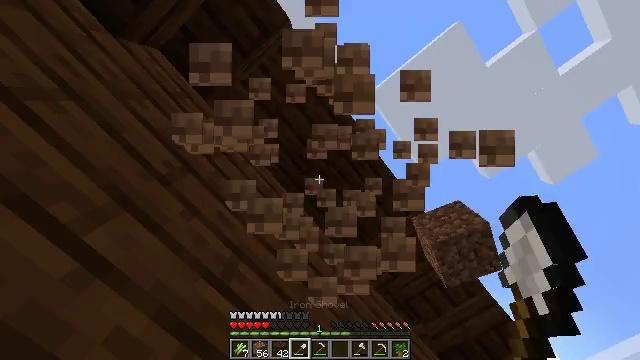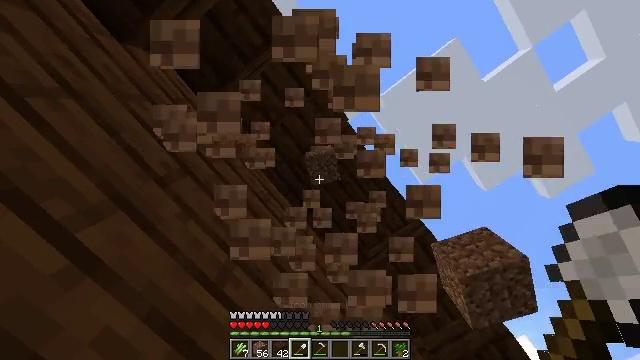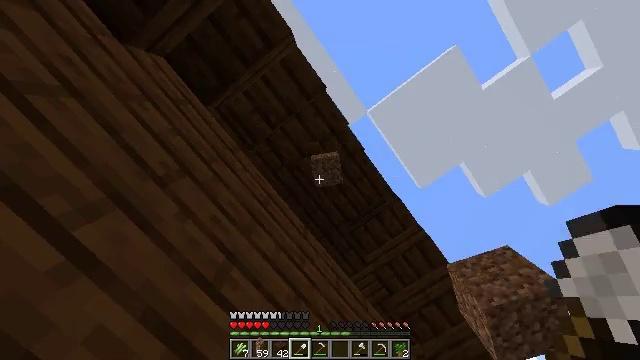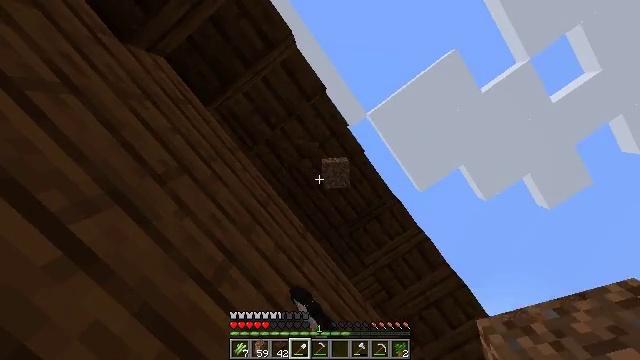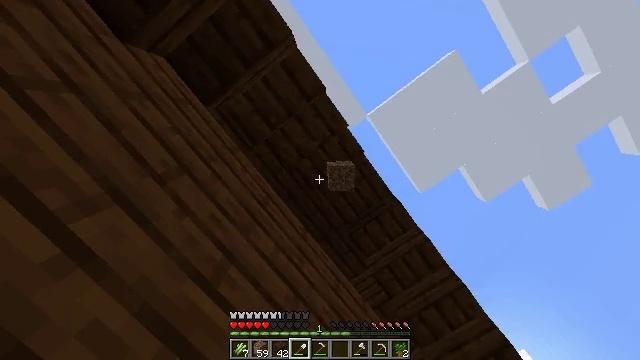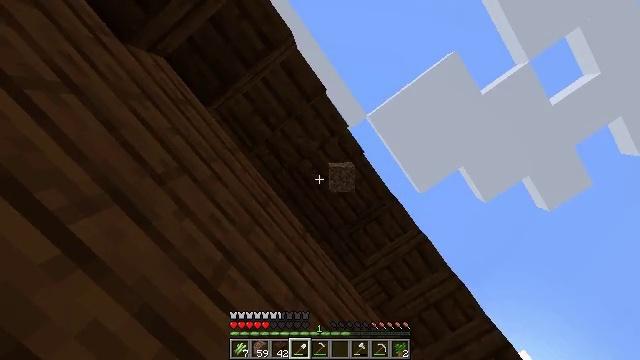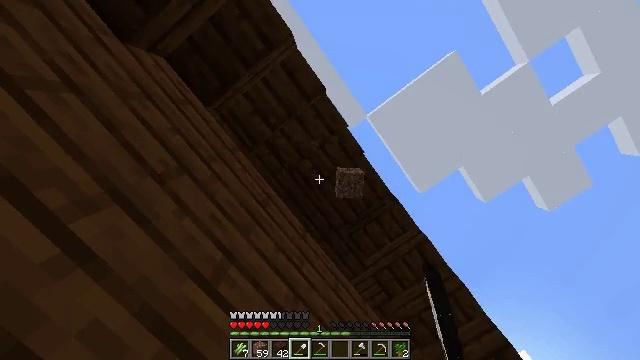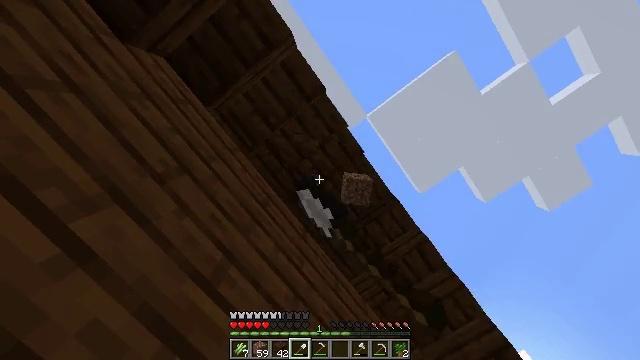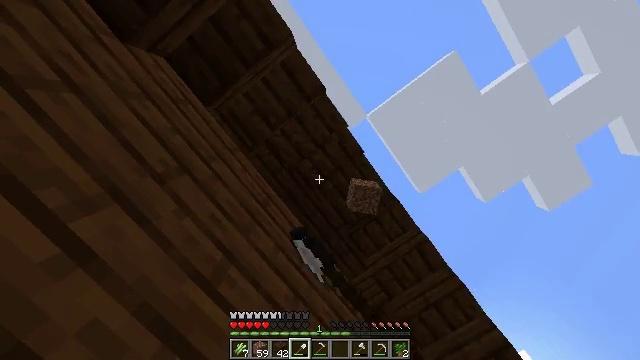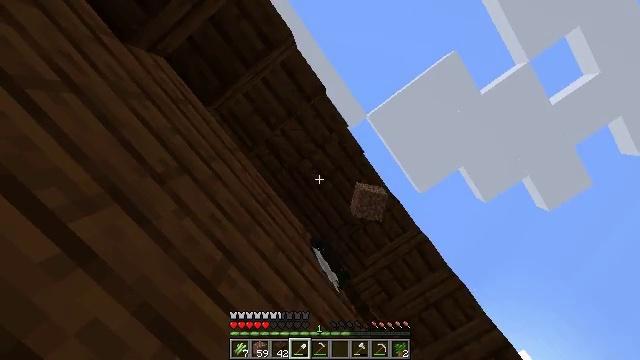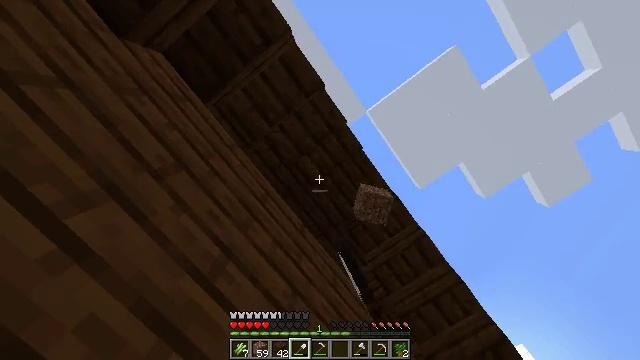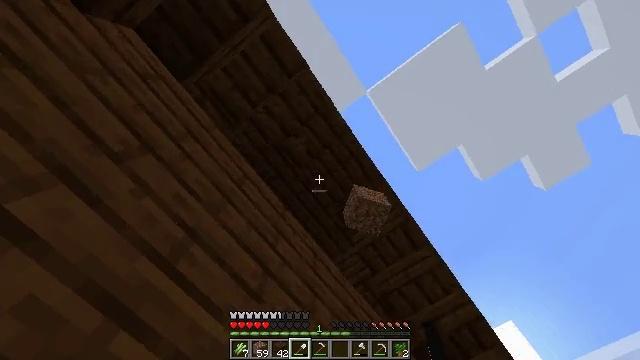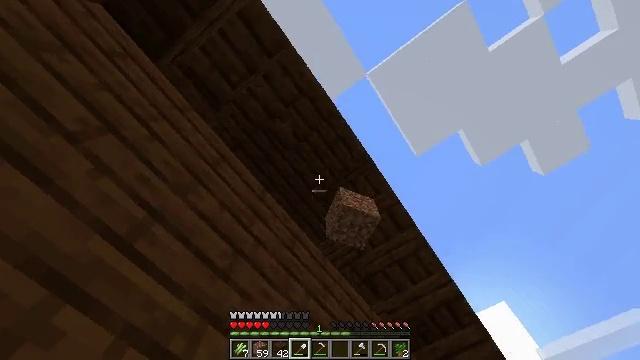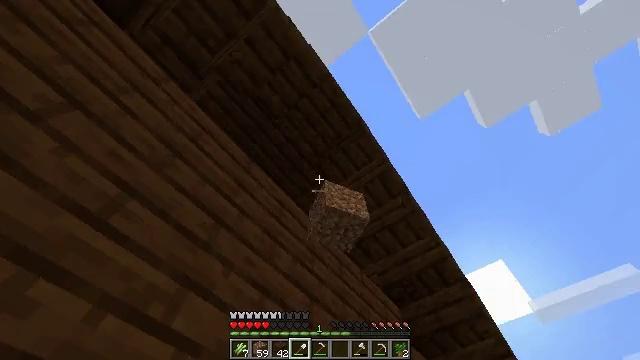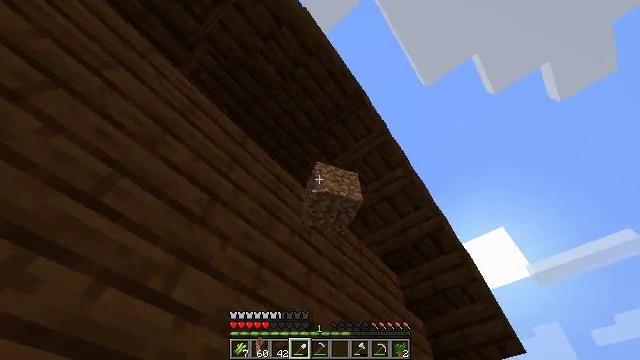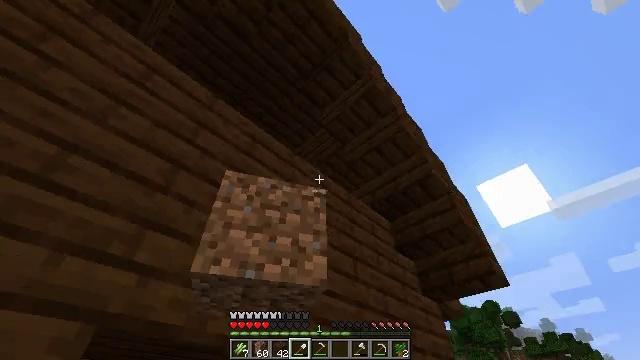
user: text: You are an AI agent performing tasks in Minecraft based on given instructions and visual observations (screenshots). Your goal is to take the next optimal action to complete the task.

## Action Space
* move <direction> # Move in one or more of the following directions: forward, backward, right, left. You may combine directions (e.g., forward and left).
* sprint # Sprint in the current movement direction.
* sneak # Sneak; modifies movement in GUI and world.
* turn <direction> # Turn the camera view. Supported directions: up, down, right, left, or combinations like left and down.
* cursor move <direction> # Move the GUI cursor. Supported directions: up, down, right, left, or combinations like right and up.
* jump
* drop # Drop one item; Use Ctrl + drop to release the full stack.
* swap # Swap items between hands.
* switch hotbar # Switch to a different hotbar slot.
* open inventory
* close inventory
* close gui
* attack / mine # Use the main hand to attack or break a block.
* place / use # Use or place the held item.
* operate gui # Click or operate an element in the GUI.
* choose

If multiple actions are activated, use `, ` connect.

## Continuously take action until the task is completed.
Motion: motion action
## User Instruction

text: Open the crafting grid and create a dark oak door with planks.
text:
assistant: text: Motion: turn right and up, attack / mine
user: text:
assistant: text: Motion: turn up, attack / mine
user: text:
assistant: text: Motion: attack / mine
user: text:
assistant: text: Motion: attack / mine
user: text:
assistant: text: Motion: attack / mine
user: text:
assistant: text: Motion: attack / mine
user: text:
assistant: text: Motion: attack / mine
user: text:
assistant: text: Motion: attack / mine
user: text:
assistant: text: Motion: attack / mine
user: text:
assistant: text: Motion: move right
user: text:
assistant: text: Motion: move right, turn down
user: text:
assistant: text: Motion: move right, turn down
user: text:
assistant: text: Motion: move right, turn left and down
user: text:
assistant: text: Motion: move right, turn left and down
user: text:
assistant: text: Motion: move right, turn left and down
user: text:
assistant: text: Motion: move right, turn left and down
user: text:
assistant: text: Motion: move right, turn left and down
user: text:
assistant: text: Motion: move right, turn left and down
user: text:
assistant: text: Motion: move right, turn left and down
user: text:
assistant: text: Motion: turn left and down
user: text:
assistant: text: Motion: turn left and down
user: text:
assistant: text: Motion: no_op
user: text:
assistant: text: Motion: no_op
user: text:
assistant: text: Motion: turn left and down
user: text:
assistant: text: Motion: turn left and down
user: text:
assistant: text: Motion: turn left and down
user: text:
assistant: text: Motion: turn down
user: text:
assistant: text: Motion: no_op
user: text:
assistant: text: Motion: no_op
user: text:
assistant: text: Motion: no_op